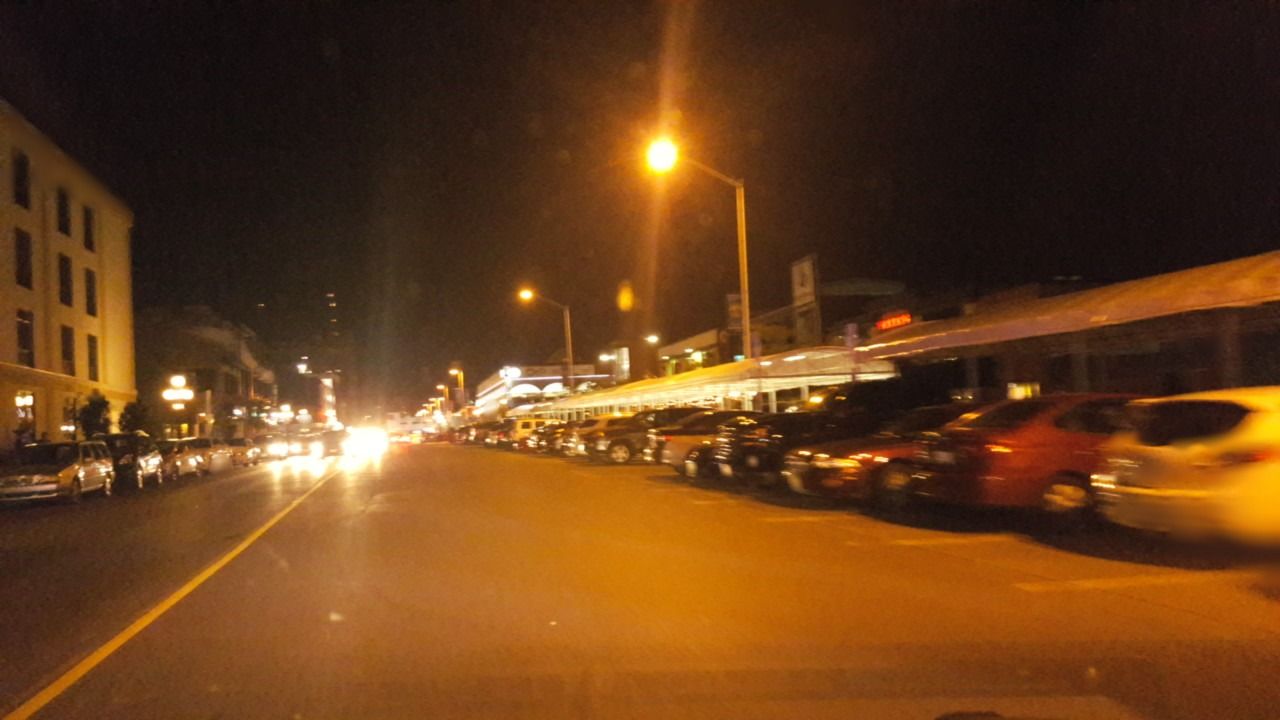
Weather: clear
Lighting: night
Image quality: slightly poor
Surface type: driving surface
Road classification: footway
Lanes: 2, 3
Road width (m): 3, 1.5
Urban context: urban centre
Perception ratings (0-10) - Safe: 1.52, Lively: 7, Beautiful: 3.48, Boring: 2.02, Depressing: 1.73, Wealthy: 2.88